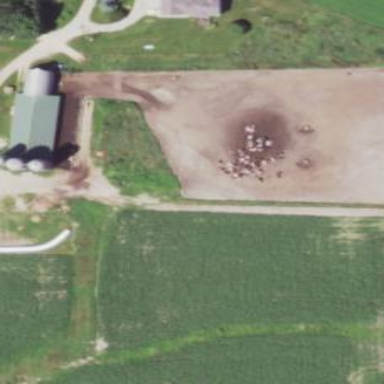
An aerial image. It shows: Farmyard area.